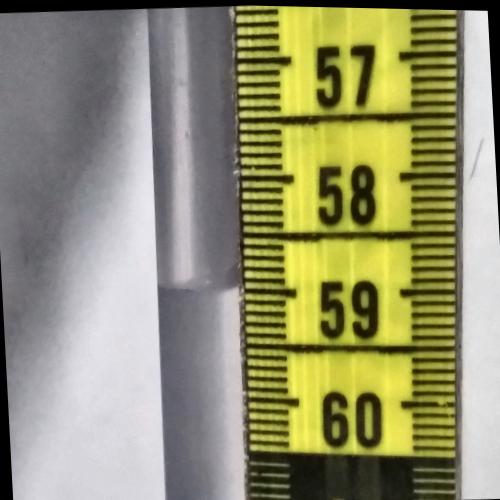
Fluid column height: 59.0 cm